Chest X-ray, AP view. Patient: 49 years old, sex M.
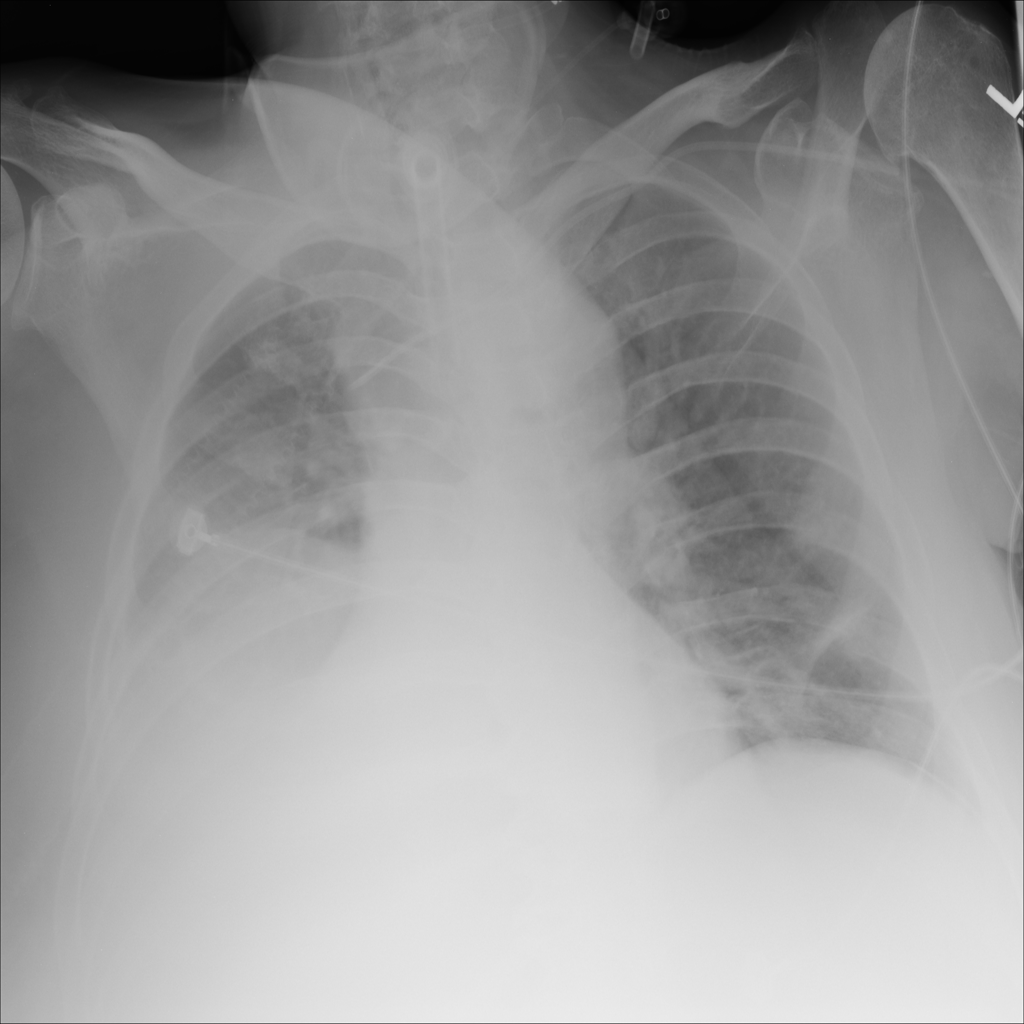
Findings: Effusion, Pneumonia